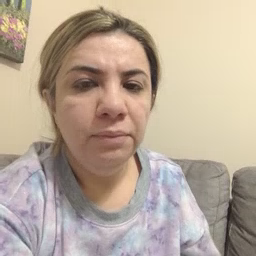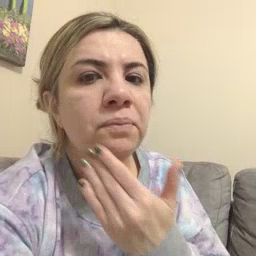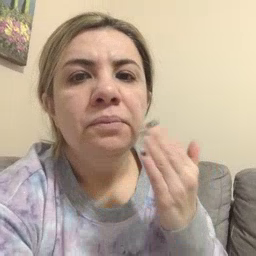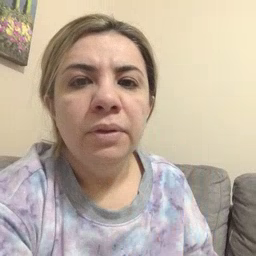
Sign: napkin